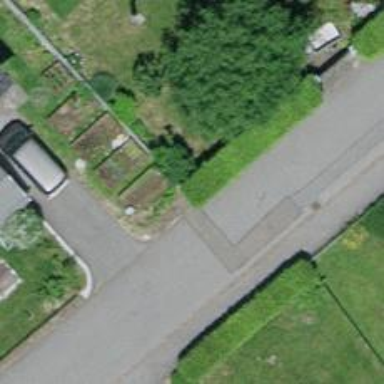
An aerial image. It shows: Hedge acting as barrier.